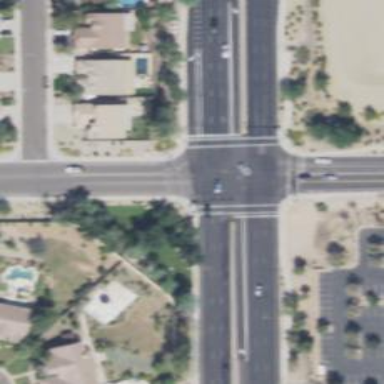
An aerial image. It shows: Solid stop line on the road marking.